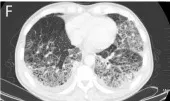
The chest CT of patient one. (E-H): chest CT showing the pneumonitis 74 days after afatinib therapy, the pneumonitis manifested subpleural reticular shadow, ground glass and consolidation, and beehives, distributed in both lower lobe of both lungs. CT: computed tomography.
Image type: radiology (ct)